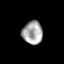
Tissue: prostate
Cell type: T cells
Senescence score: 0.7509
Nuclear area (px): 457
Mean DAPI intensity: 166.832